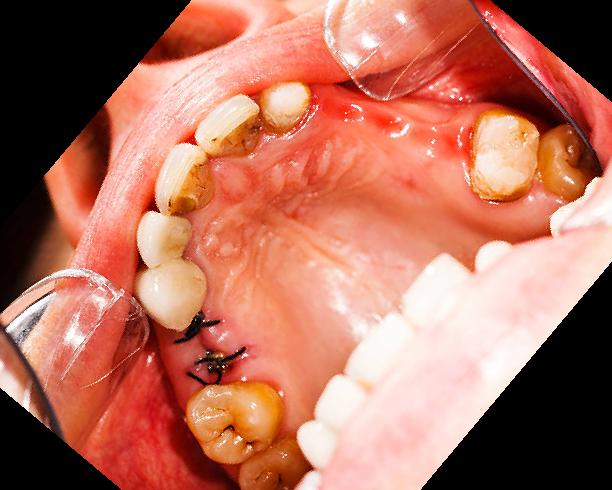
Condition: Gingivitis